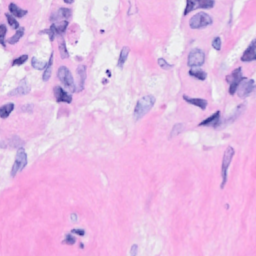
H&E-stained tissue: Breast